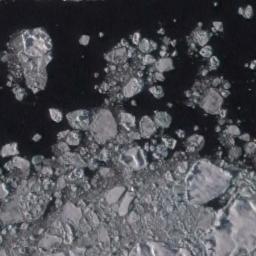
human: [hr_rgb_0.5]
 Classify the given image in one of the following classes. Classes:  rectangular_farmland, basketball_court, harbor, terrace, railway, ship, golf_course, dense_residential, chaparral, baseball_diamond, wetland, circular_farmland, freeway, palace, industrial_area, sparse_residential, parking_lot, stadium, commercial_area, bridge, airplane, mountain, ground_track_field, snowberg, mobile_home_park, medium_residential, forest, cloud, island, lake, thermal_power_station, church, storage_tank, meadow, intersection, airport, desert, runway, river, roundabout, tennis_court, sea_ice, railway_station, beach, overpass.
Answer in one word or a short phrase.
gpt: sea_ice